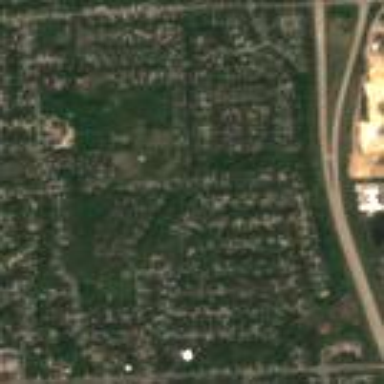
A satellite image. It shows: Residential area within neighborhood.